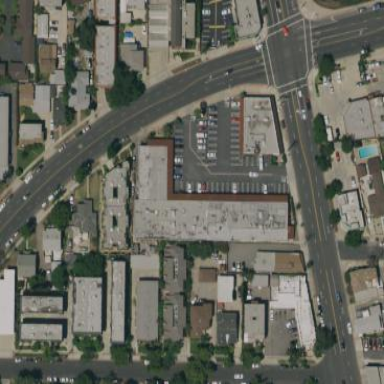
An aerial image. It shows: Retail building.